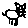
Label: cat